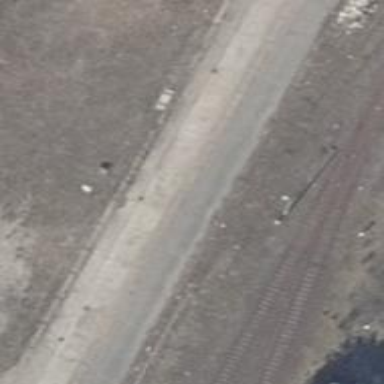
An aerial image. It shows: Disused railway spur line.